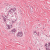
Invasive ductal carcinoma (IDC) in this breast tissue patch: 0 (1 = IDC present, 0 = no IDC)